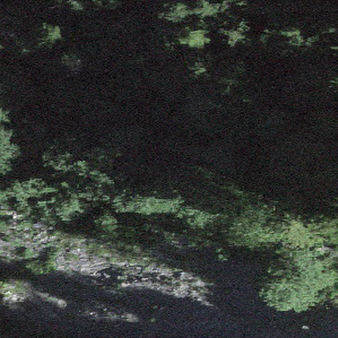
Label: other